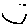
Label: smiley face